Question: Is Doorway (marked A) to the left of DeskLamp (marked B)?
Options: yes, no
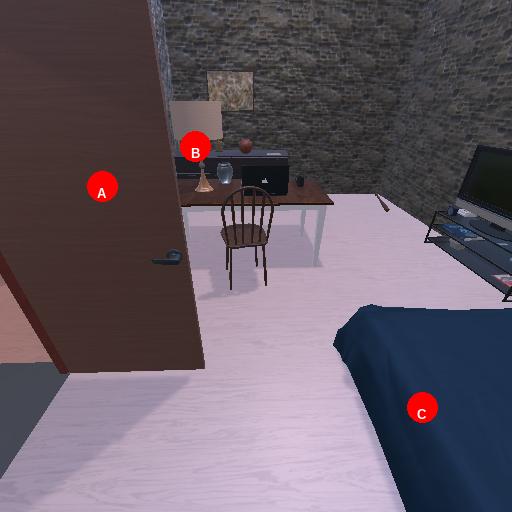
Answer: yes